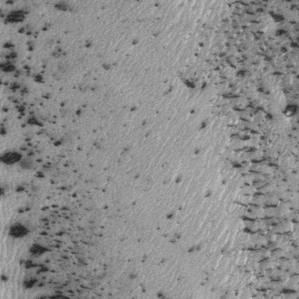
Label: frost